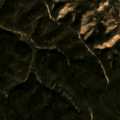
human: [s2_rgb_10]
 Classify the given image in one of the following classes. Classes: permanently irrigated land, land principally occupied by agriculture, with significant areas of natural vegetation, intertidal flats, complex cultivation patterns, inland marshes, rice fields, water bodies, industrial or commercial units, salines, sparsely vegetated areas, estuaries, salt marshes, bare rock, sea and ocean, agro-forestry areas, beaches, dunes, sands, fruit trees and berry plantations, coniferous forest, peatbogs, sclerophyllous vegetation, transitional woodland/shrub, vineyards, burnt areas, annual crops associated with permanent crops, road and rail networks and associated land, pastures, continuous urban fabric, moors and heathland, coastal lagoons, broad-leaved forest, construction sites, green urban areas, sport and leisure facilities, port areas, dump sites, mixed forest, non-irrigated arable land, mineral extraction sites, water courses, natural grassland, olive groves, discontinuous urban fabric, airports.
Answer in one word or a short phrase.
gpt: broad-leaved forest, transitional woodland/shrub